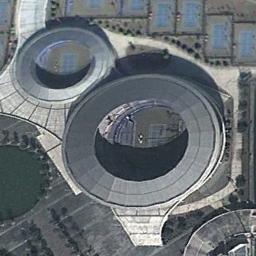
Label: stadium